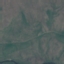
Land use / land cover class: HerbaceousVegetation